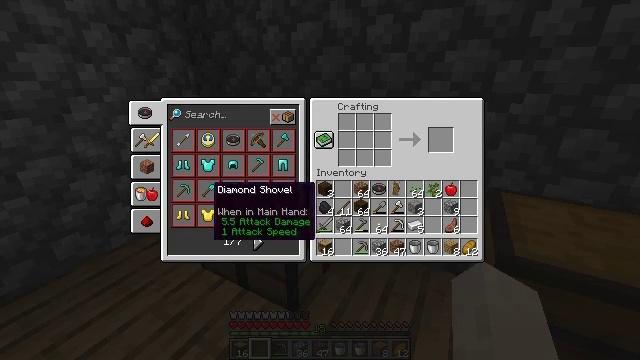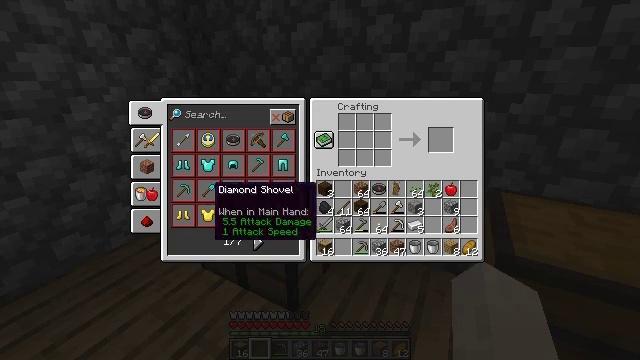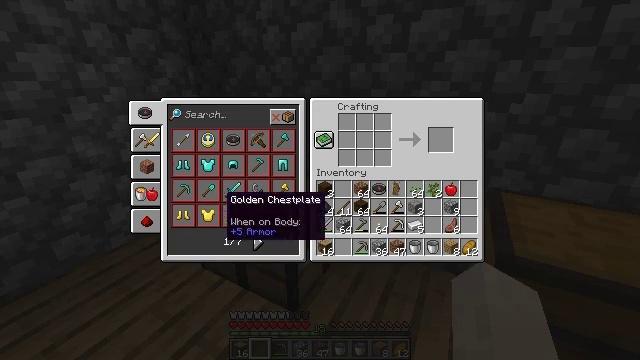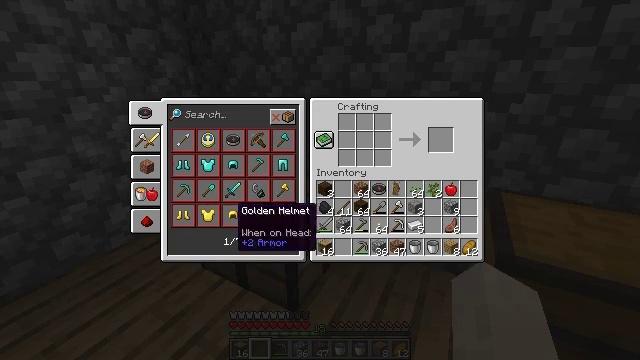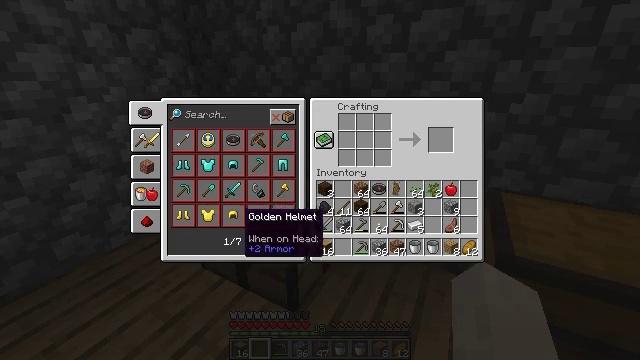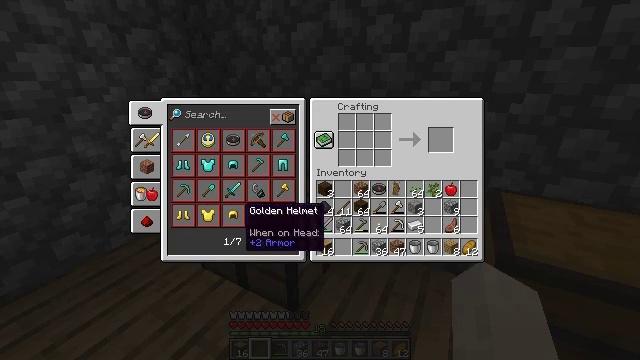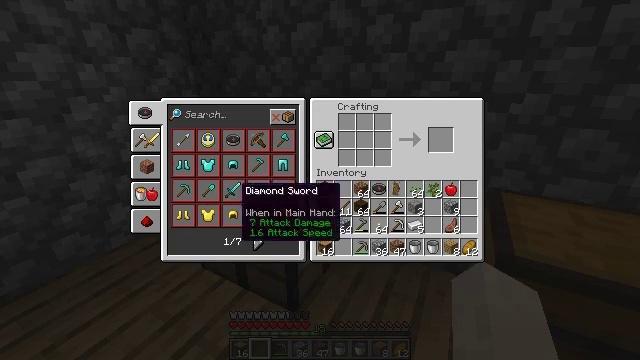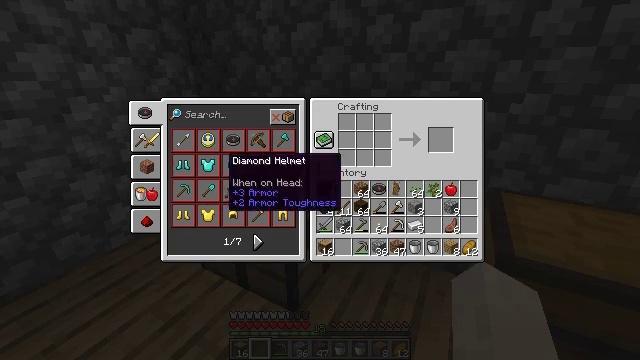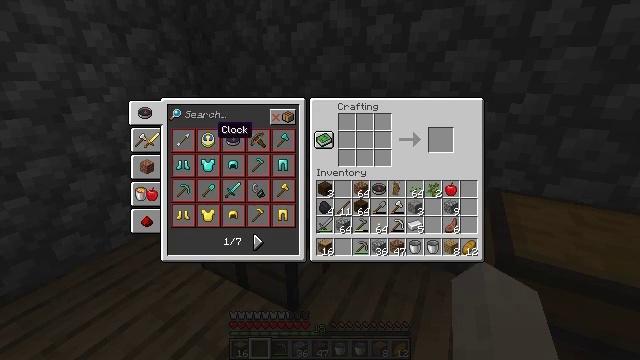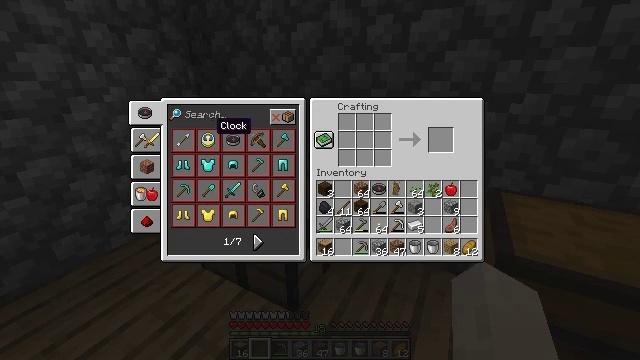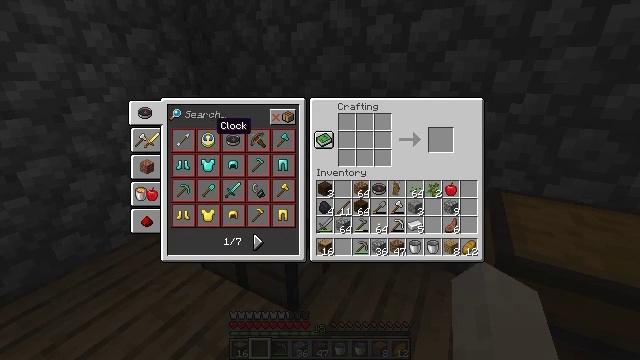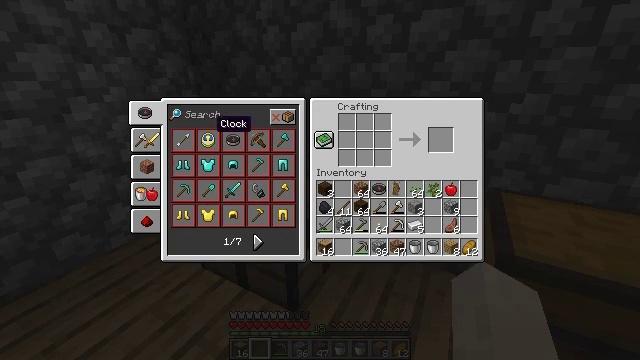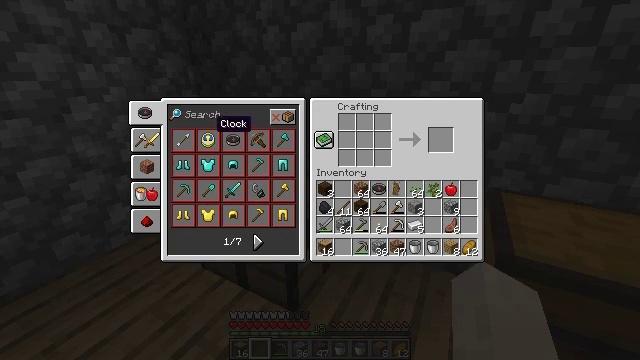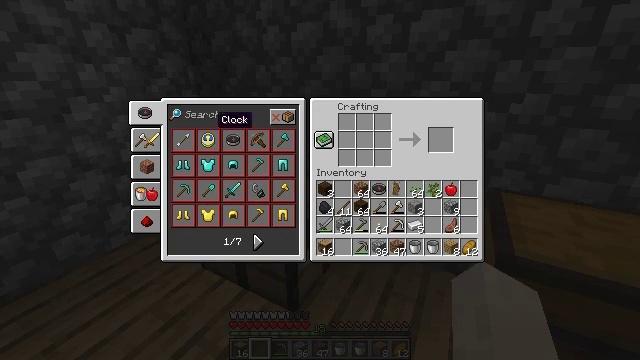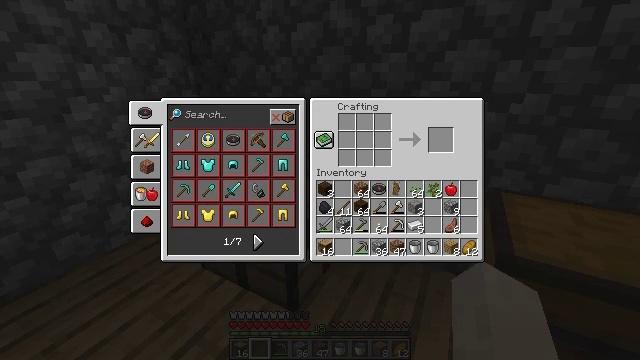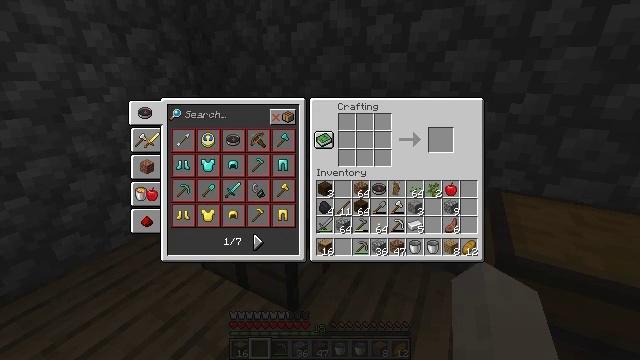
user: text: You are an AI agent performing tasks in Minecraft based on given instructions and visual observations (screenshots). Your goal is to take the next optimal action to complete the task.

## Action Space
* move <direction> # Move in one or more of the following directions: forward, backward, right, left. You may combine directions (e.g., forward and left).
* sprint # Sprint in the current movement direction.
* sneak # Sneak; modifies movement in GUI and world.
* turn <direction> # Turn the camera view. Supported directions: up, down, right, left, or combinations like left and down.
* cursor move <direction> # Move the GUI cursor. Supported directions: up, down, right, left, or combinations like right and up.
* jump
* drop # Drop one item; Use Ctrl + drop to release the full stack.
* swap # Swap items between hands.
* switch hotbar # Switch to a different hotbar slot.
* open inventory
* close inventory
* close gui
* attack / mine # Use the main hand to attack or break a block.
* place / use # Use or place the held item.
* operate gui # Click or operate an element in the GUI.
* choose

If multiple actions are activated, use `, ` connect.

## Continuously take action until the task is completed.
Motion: motion action
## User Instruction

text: Open the crafting table and craft a cobblestone wall.
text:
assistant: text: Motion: no_op
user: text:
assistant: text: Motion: cursor move right and down
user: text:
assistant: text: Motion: cursor move right and down
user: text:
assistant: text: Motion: no_op
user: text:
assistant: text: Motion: no_op
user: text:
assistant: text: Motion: cursor move up
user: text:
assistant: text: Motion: cursor move left and up
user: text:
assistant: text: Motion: cursor move left and up
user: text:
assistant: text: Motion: no_op
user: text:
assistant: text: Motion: no_op
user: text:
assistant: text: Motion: no_op
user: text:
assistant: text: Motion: no_op
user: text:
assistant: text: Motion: no_op
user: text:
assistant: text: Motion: no_op
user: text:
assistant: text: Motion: operate gui
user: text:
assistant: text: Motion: operate gui
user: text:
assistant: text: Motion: operate gui
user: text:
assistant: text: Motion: no_op
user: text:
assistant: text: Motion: no_op
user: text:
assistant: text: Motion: no_op
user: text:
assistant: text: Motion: no_op
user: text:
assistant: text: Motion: no_op
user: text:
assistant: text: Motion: no_op
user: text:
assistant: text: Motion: no_op
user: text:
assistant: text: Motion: no_op
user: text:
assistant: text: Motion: no_op
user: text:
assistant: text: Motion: no_op
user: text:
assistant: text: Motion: no_op
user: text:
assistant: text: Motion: no_op
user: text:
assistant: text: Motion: no_op